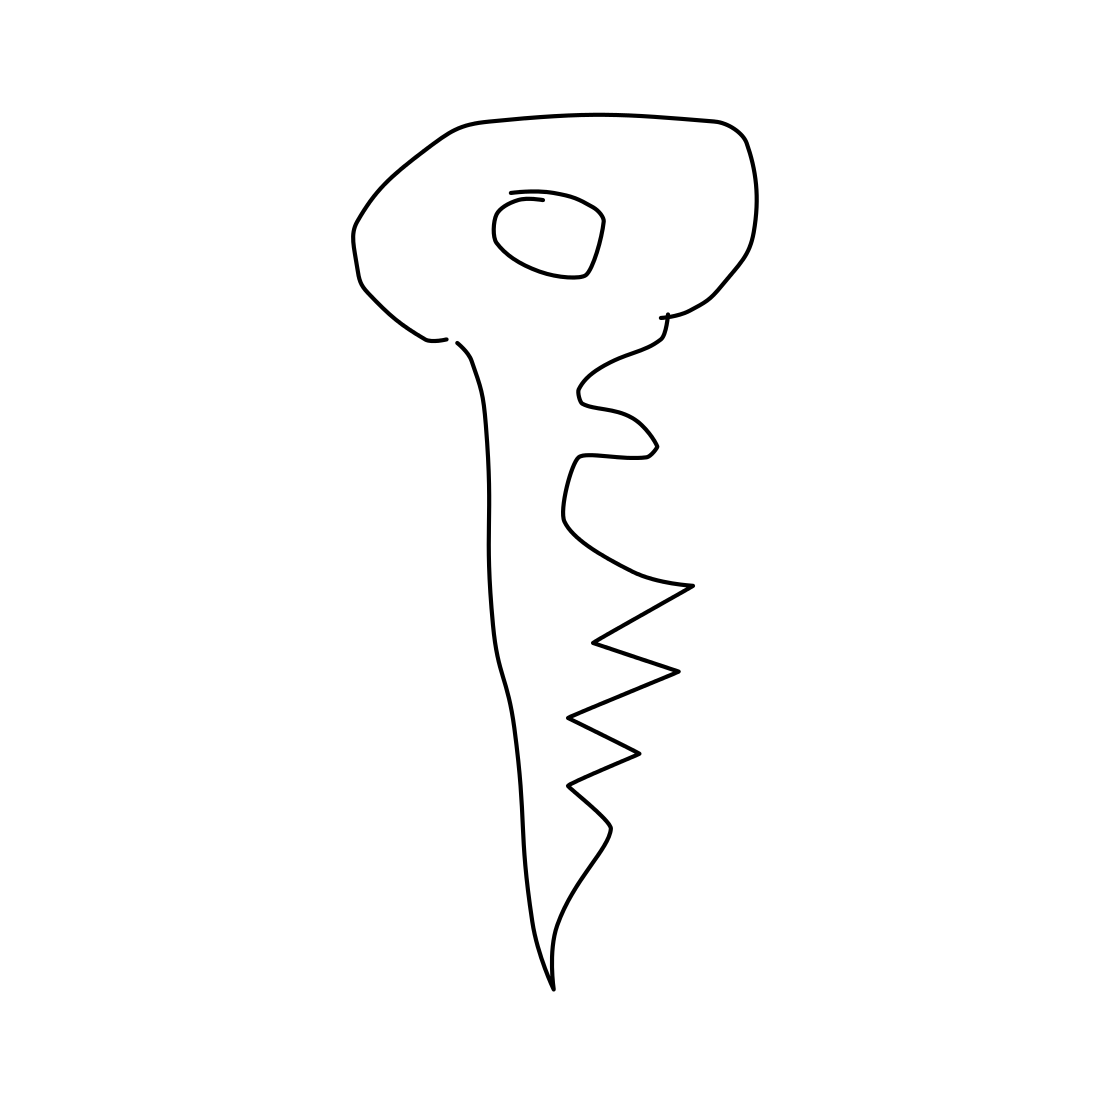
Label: key